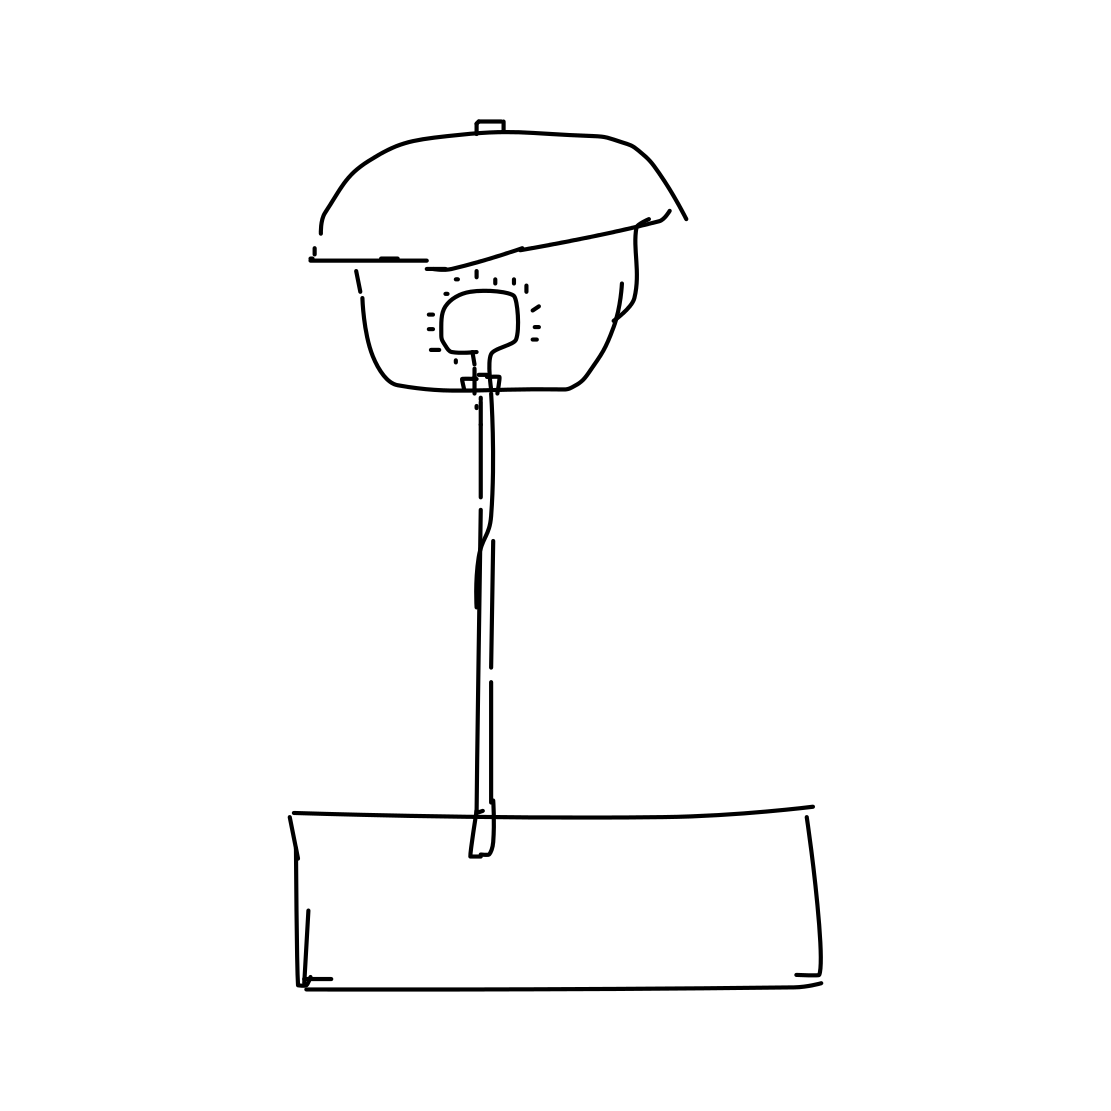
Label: floor lamp